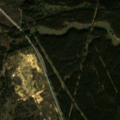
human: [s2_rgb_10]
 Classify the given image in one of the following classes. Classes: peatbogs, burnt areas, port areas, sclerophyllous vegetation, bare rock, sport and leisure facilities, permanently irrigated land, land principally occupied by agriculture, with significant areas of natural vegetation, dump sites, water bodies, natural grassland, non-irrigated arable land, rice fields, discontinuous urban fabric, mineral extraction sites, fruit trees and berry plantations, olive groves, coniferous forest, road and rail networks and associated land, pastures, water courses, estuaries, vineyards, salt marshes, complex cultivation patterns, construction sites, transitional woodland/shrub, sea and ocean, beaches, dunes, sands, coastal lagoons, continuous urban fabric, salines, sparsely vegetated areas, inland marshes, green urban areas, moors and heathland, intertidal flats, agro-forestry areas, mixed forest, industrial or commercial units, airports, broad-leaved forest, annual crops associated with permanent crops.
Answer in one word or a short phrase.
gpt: construction sites, non-irrigated arable land, broad-leaved forest, transitional woodland/shrub